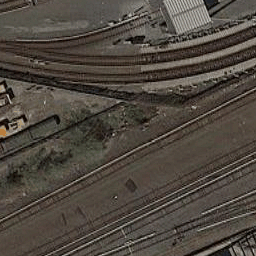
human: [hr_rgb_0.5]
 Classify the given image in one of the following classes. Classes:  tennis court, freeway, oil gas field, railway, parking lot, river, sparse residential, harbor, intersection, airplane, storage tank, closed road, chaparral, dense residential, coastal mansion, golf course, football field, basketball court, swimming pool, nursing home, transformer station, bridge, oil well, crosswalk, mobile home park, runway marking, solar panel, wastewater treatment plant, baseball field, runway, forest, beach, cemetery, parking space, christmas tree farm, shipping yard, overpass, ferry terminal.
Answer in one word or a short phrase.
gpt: railway